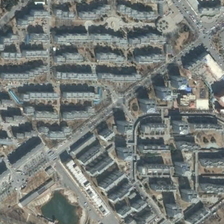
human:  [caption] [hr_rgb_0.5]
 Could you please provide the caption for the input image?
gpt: many buildings are in a dense residential area .

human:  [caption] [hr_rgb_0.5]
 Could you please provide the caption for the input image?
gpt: many buildings are in a dense residential area .

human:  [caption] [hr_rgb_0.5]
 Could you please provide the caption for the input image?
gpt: many buildings are in a dense residential area .

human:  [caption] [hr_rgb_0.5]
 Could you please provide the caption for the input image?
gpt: many buildings are in a dense residential area .

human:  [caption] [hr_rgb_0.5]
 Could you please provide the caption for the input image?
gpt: many buildings are in a dense residential area .